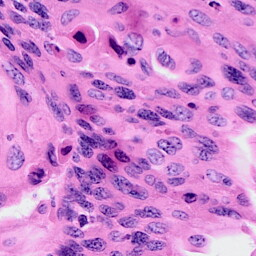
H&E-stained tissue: Cervix